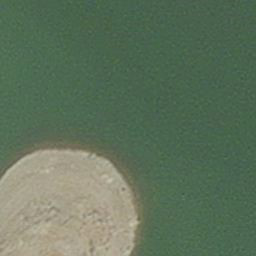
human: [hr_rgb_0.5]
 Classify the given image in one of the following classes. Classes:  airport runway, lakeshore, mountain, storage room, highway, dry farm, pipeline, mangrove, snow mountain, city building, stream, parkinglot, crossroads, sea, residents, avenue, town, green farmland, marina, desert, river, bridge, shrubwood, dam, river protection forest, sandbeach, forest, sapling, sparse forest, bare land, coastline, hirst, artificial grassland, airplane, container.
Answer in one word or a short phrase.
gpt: hirst